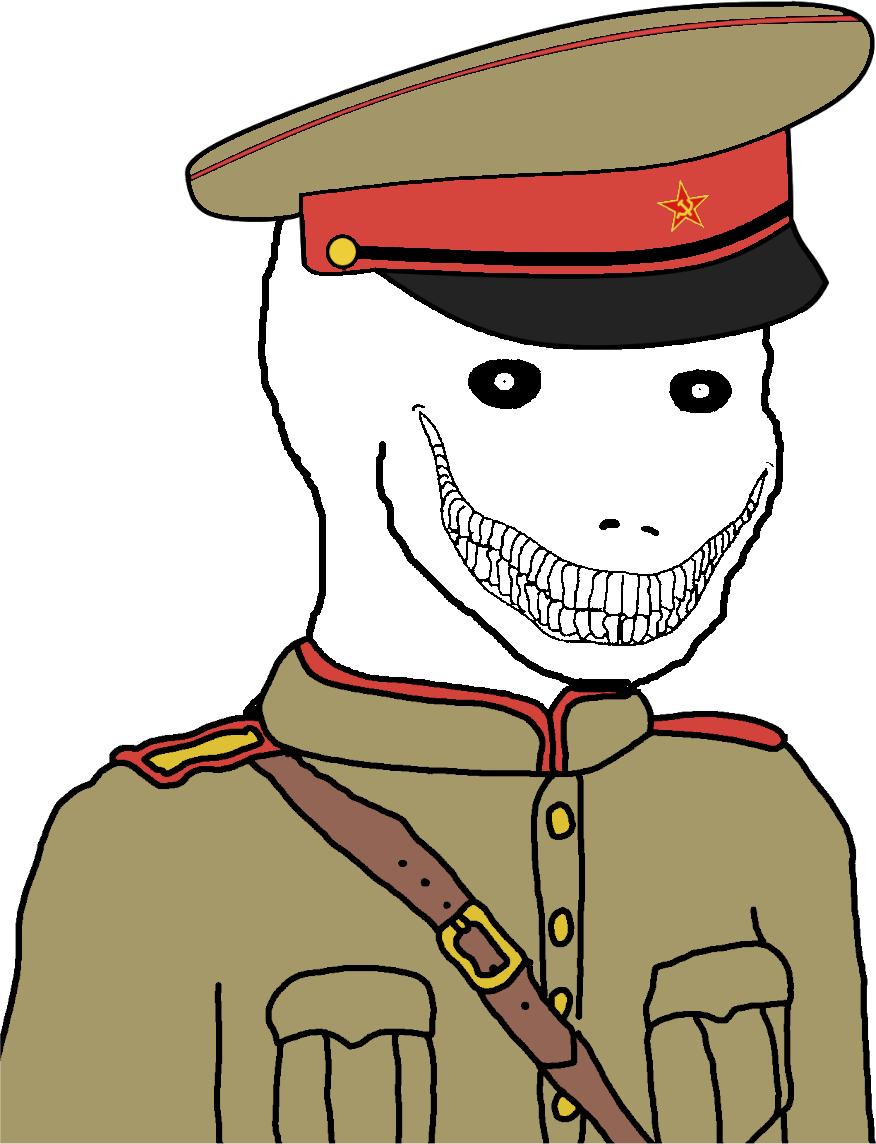
Label: 5_Oomer